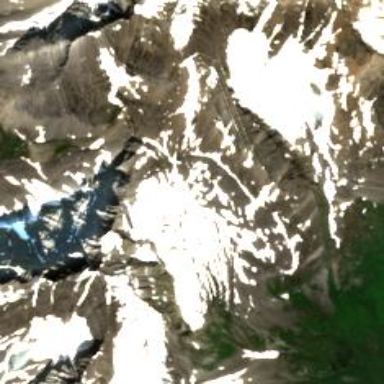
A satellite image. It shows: Majestic glacier in the distance.